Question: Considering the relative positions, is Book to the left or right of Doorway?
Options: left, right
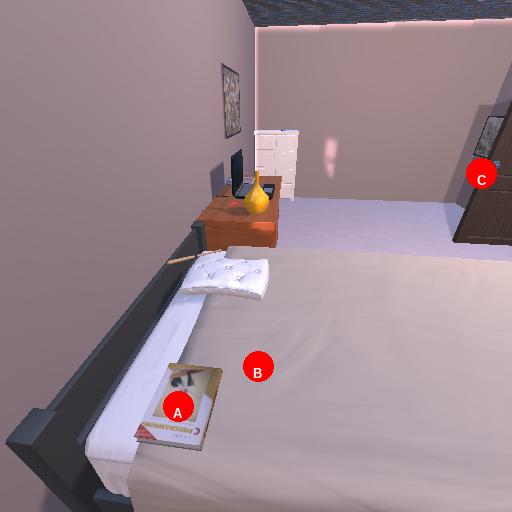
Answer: left